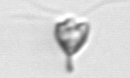
Label: Pyramimonas_longicauda